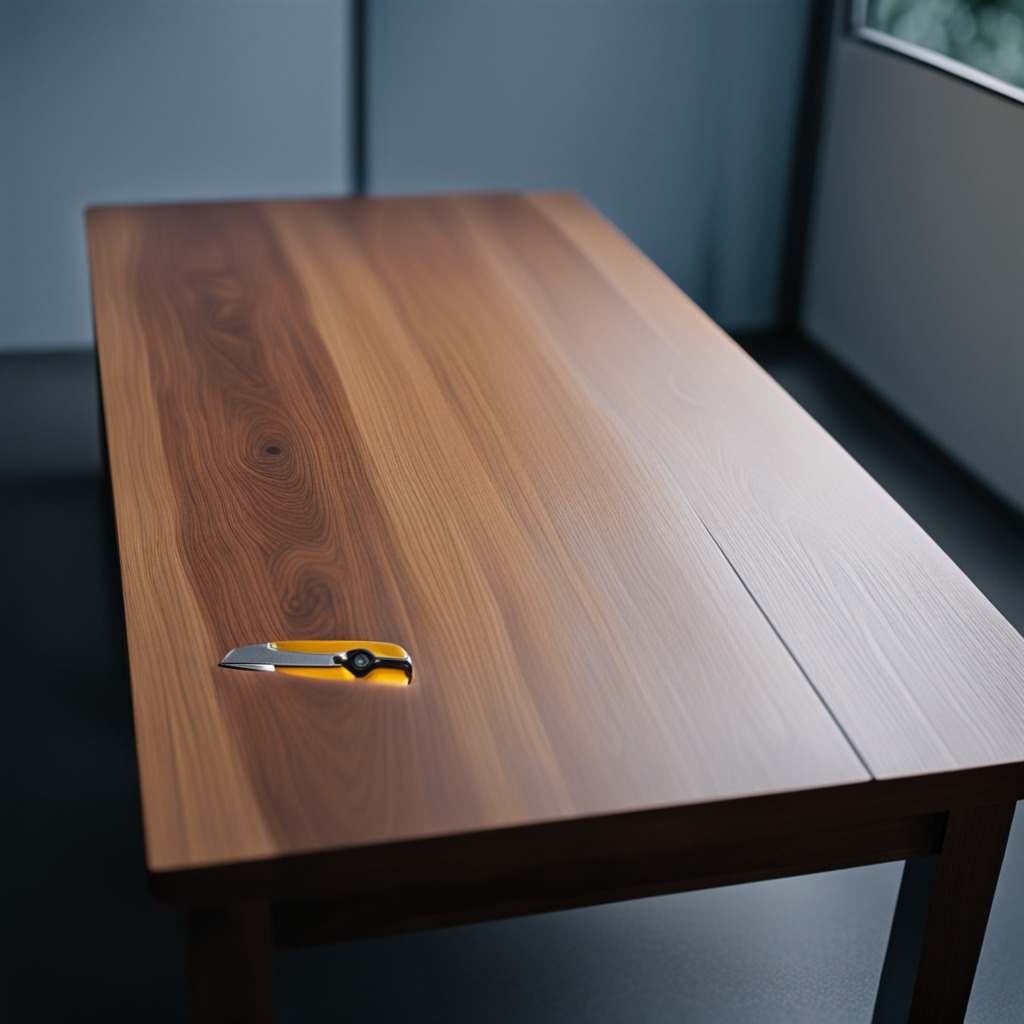
A utility knife is lying on the table.